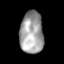
Tissue: lung
Cell type: Epithelial cells
Senescence score: 0.1695
Nuclear area (px): 965
Mean DAPI intensity: 161.341